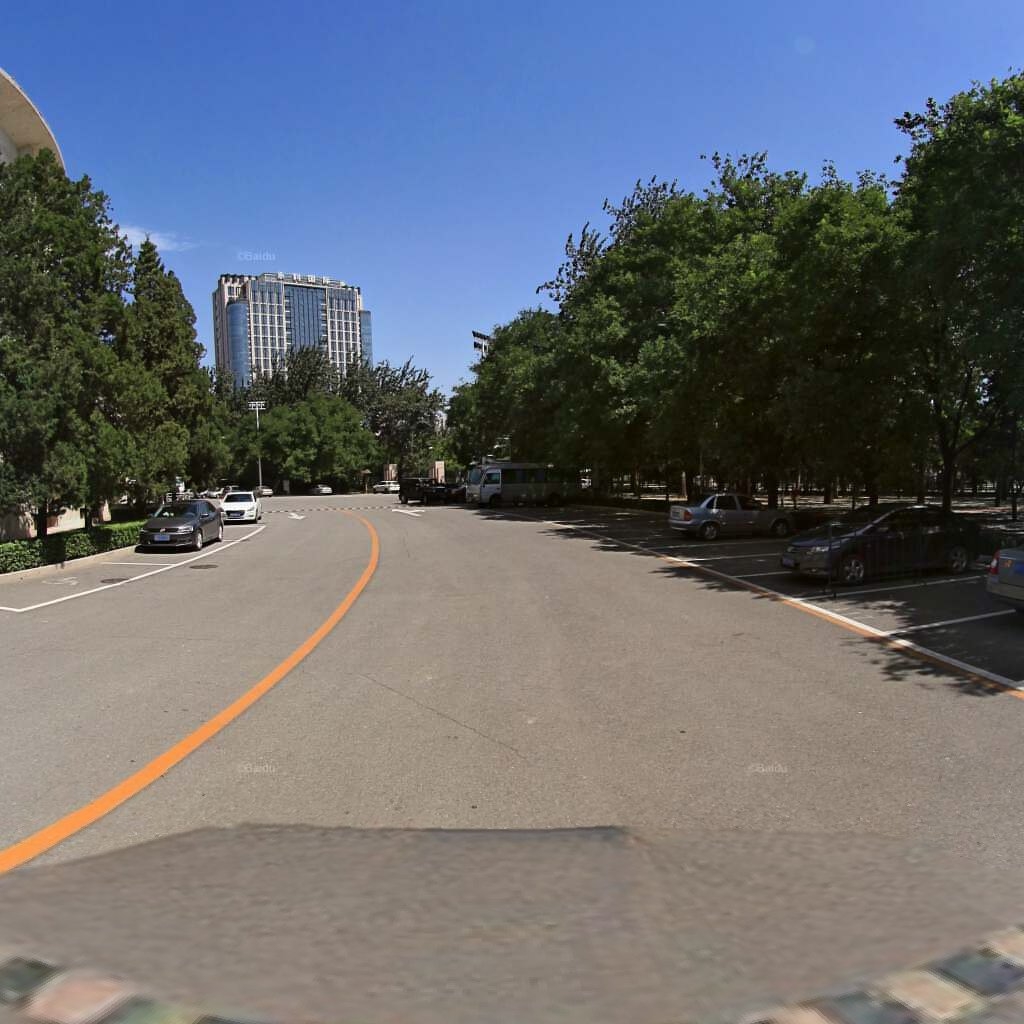
Region: Dongcheng
Road damage annotations: longitudinal crack, manhole cover, manhole cover, transverse crack